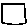
Label: square